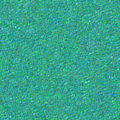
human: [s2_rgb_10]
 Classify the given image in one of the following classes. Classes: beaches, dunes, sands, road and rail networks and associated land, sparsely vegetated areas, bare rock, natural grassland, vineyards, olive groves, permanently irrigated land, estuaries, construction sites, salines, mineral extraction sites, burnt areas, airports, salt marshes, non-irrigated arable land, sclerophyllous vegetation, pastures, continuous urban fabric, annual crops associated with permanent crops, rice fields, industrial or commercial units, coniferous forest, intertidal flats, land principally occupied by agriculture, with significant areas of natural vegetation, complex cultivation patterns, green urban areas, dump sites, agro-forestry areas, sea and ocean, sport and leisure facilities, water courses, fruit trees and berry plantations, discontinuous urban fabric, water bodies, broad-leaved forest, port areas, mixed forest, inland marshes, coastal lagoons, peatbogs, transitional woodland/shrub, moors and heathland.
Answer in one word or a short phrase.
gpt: sea and ocean